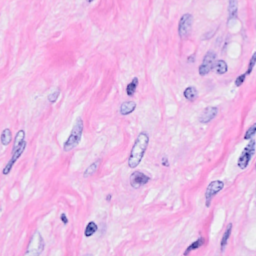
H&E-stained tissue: Breast